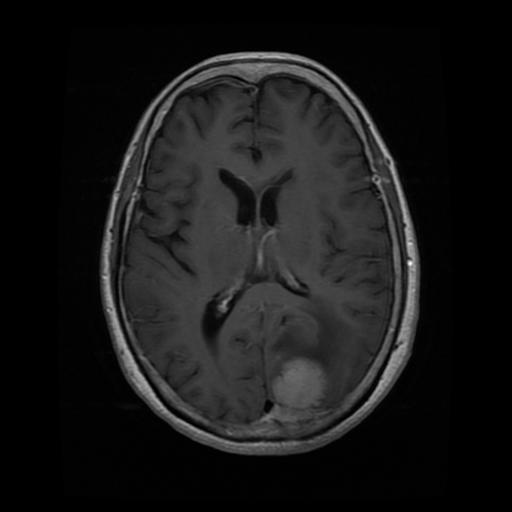
Label: meningioma